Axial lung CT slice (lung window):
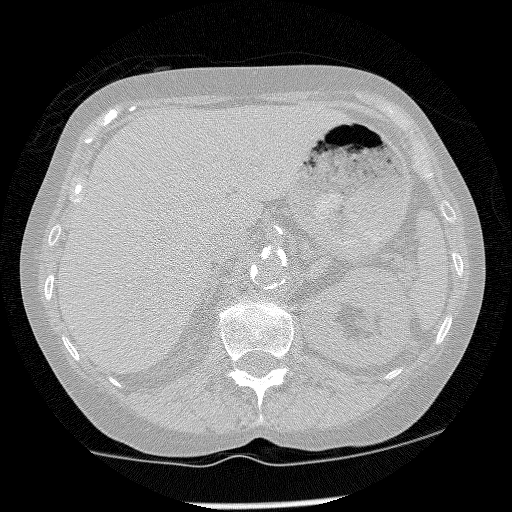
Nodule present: no